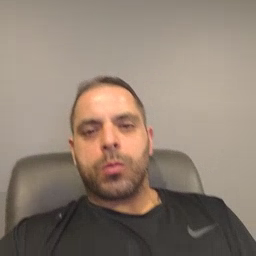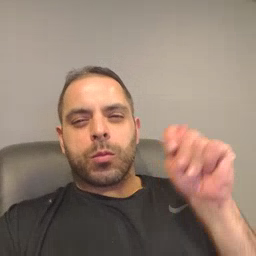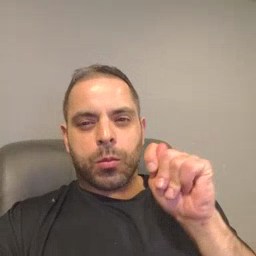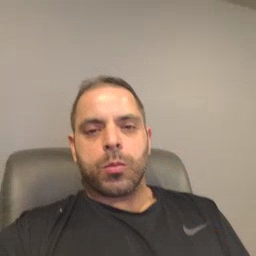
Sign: potty